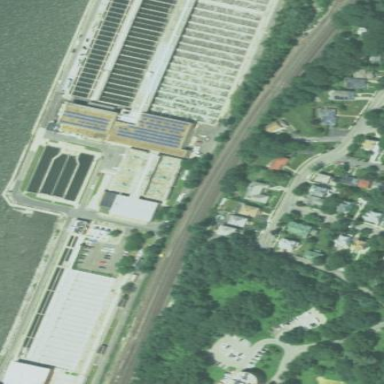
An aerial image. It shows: View of wastewater plant.